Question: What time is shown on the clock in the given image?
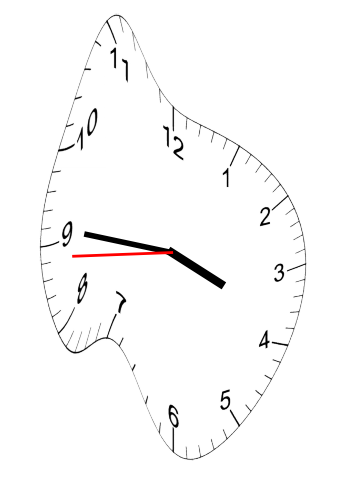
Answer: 03:45:44